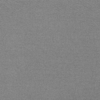
Label: dusty